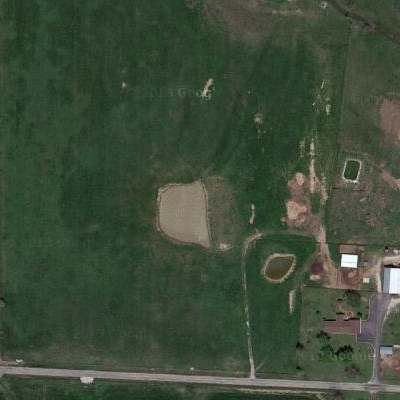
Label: Grass